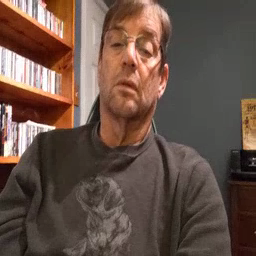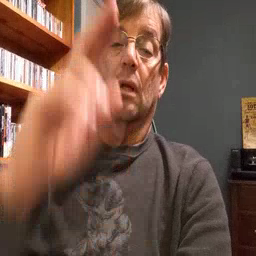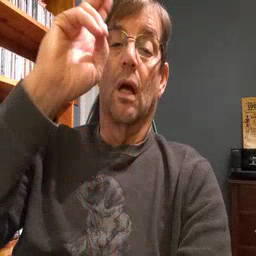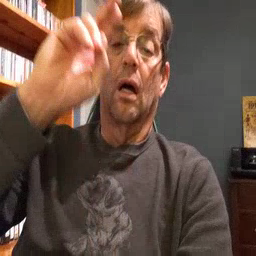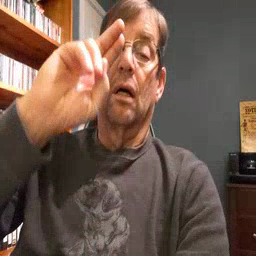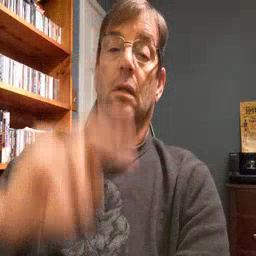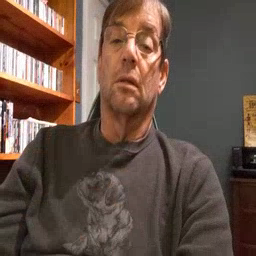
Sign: uncle